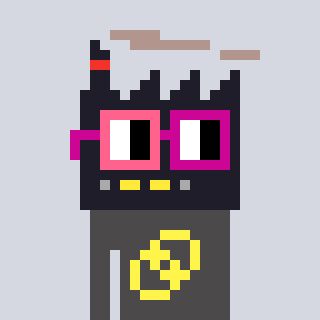
a pixel art character with square pink and red glasses, a factory-shaped head and a grayscale-colored body on a cool background